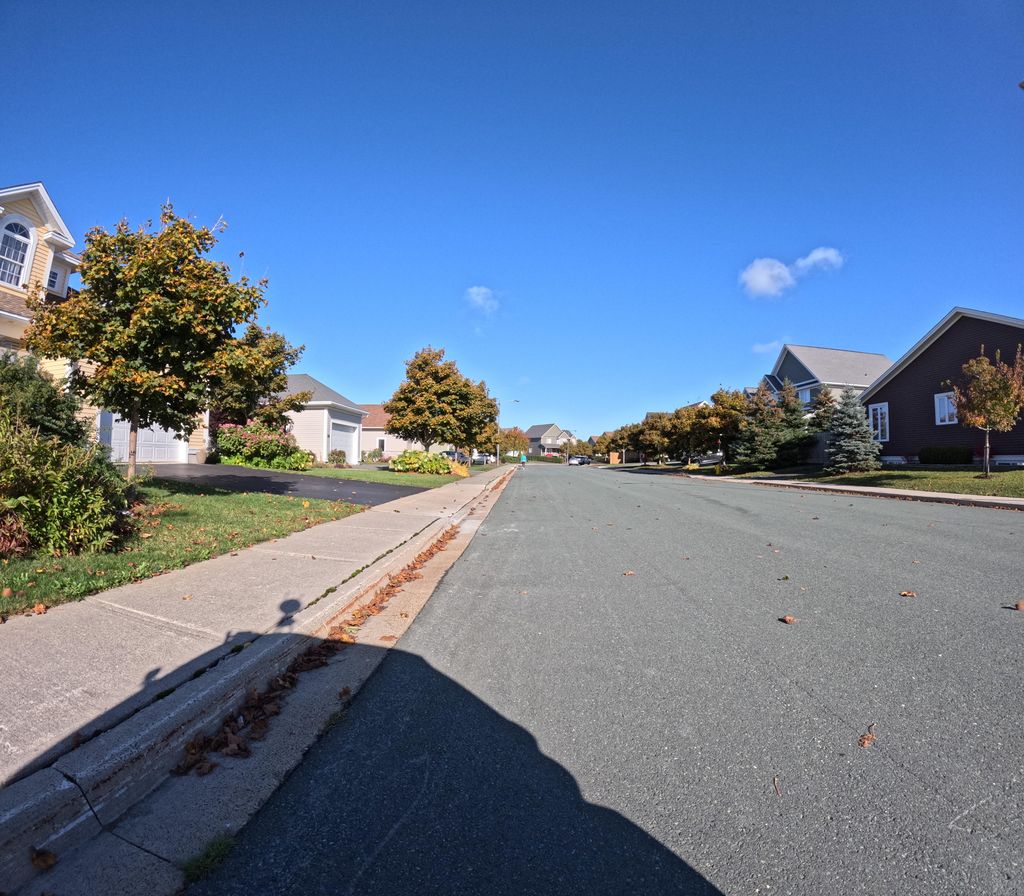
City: st_johns